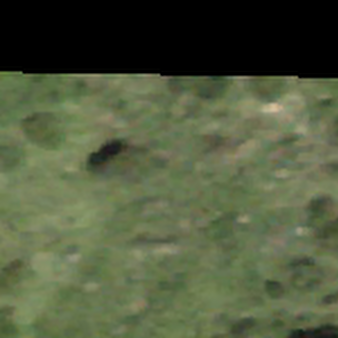
Label: other